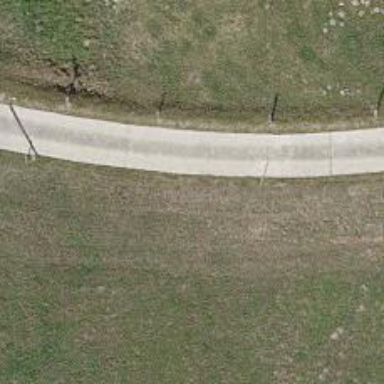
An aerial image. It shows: Unclassified road.